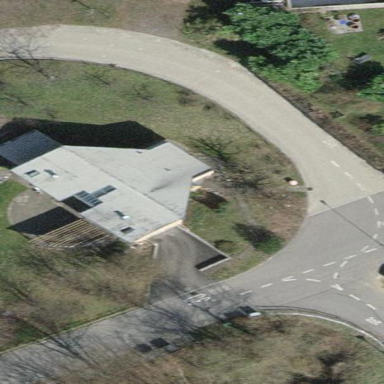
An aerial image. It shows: Detached building.